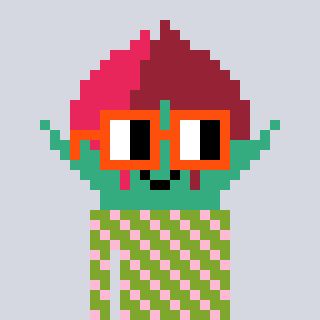
a pixel art character with square orange glasses, a rosebud-shaped head and a slimegreen-colored body on a cool background